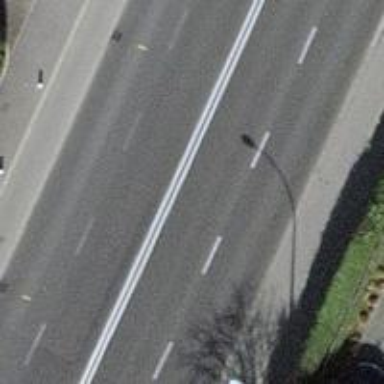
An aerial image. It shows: Primary highway with asphalt surface. It has sidewalks on both sides and cycle track.